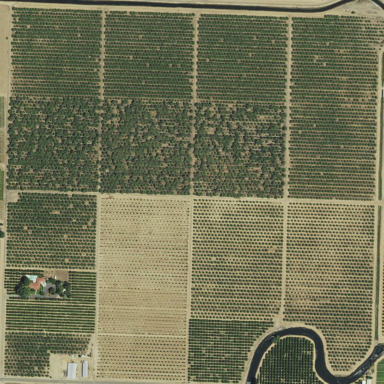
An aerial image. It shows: Orchard.